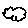
Label: cloud